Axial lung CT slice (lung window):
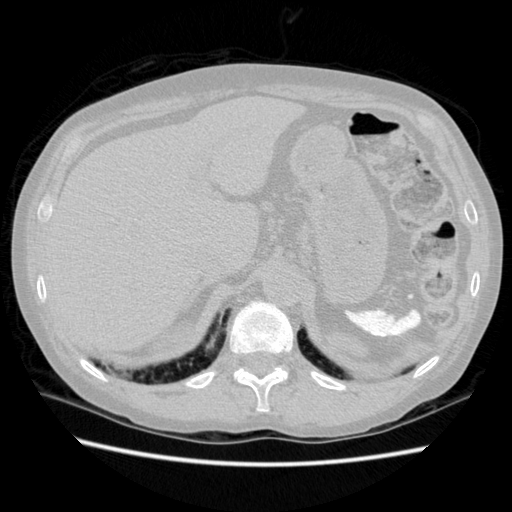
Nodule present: no